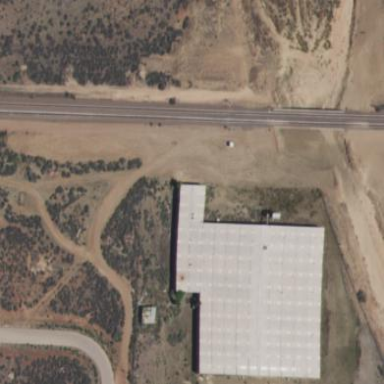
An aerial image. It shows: Warehouse building.